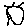
Label: sun